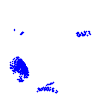
Particle: electron